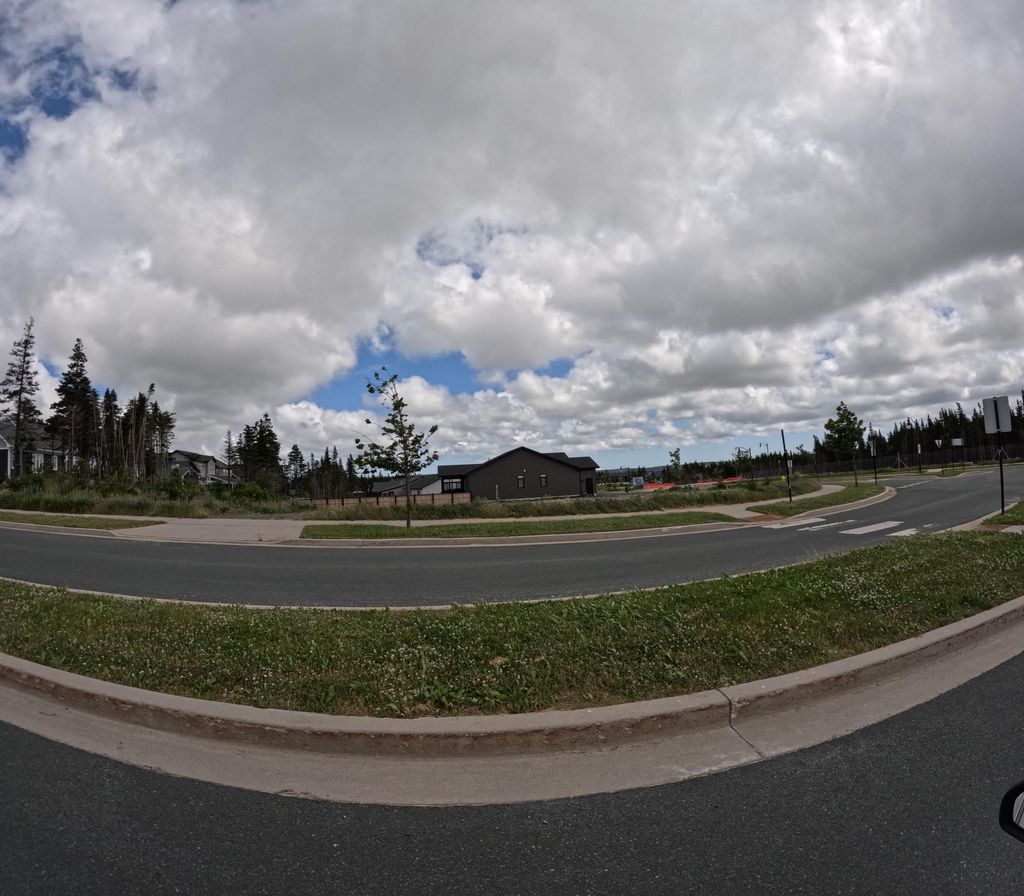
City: st_johns